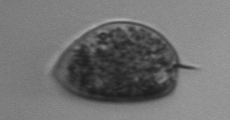
Label: Prorocentrum_micans